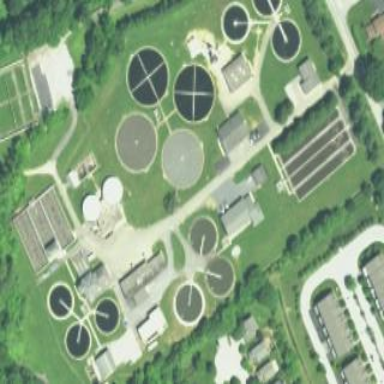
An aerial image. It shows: View of wastewater plant.